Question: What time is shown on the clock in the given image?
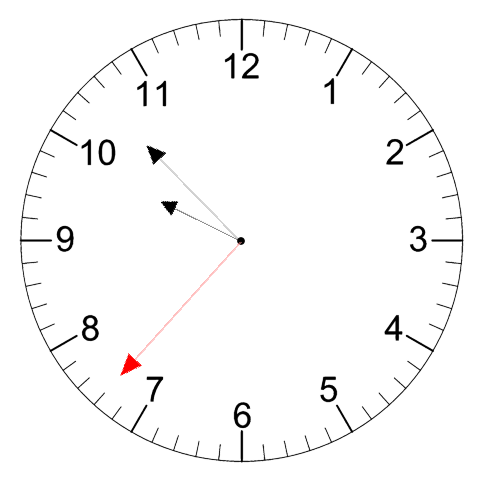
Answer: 09:52:37